Interaction volume radius: 5 \u00c5
Interaction volume height: 15 \u00c5
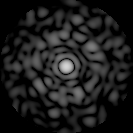
Disorder parameter: 0.8334